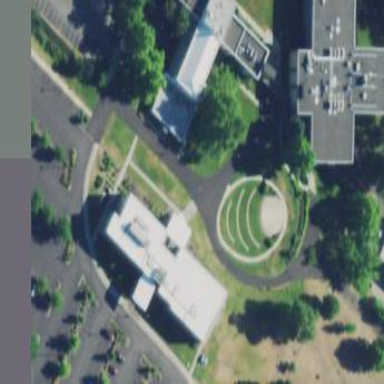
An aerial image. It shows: College building.